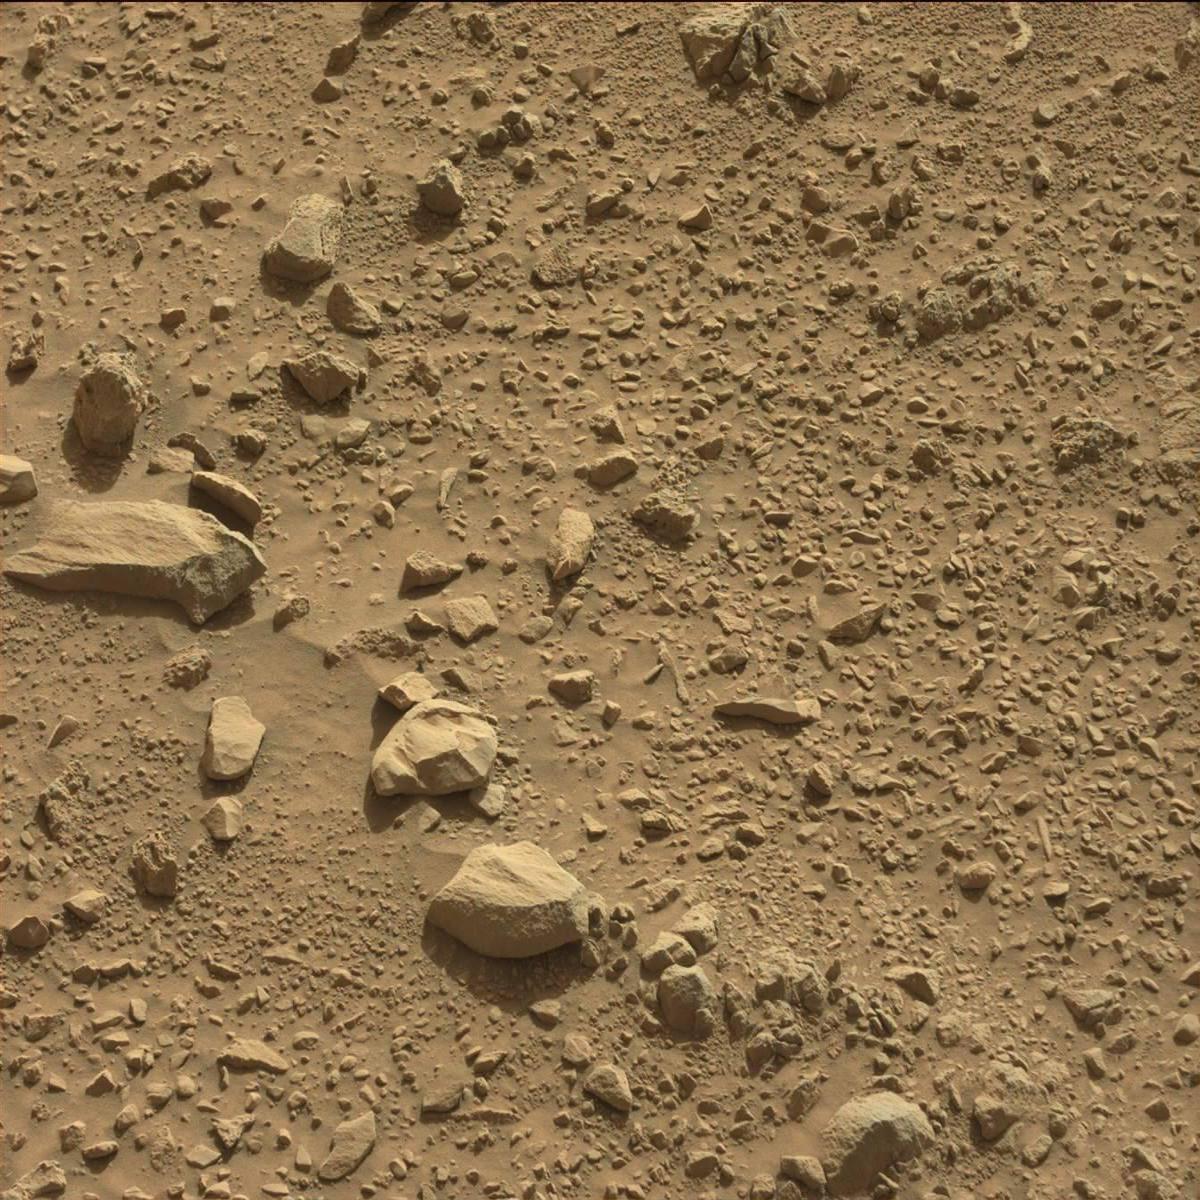
Terrain classes present: Bedrock, Rock, Sand / Soil